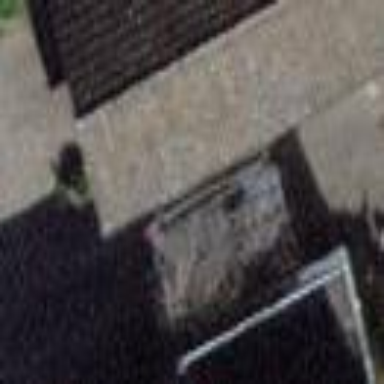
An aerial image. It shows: Building with tile roof.